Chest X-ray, PA view. Patient: 54 years old, sex F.
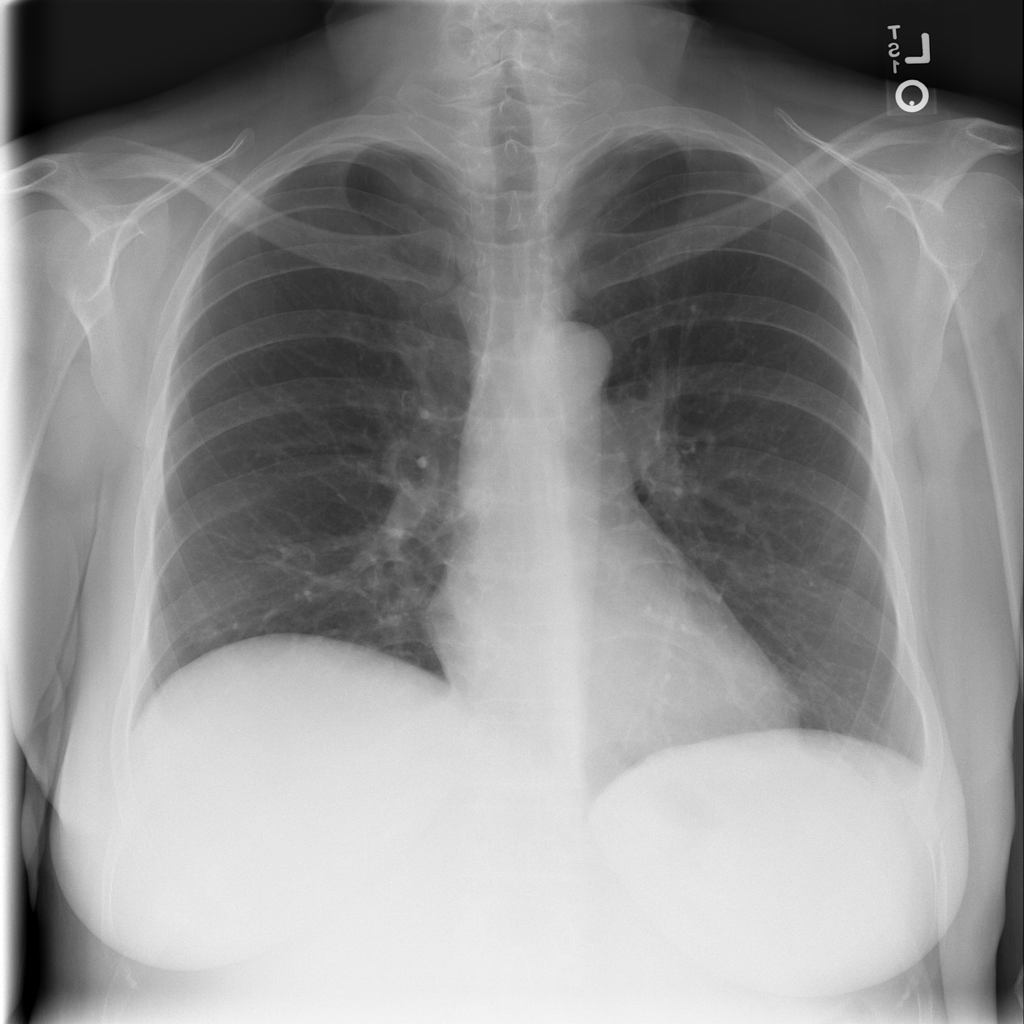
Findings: Atelectasis